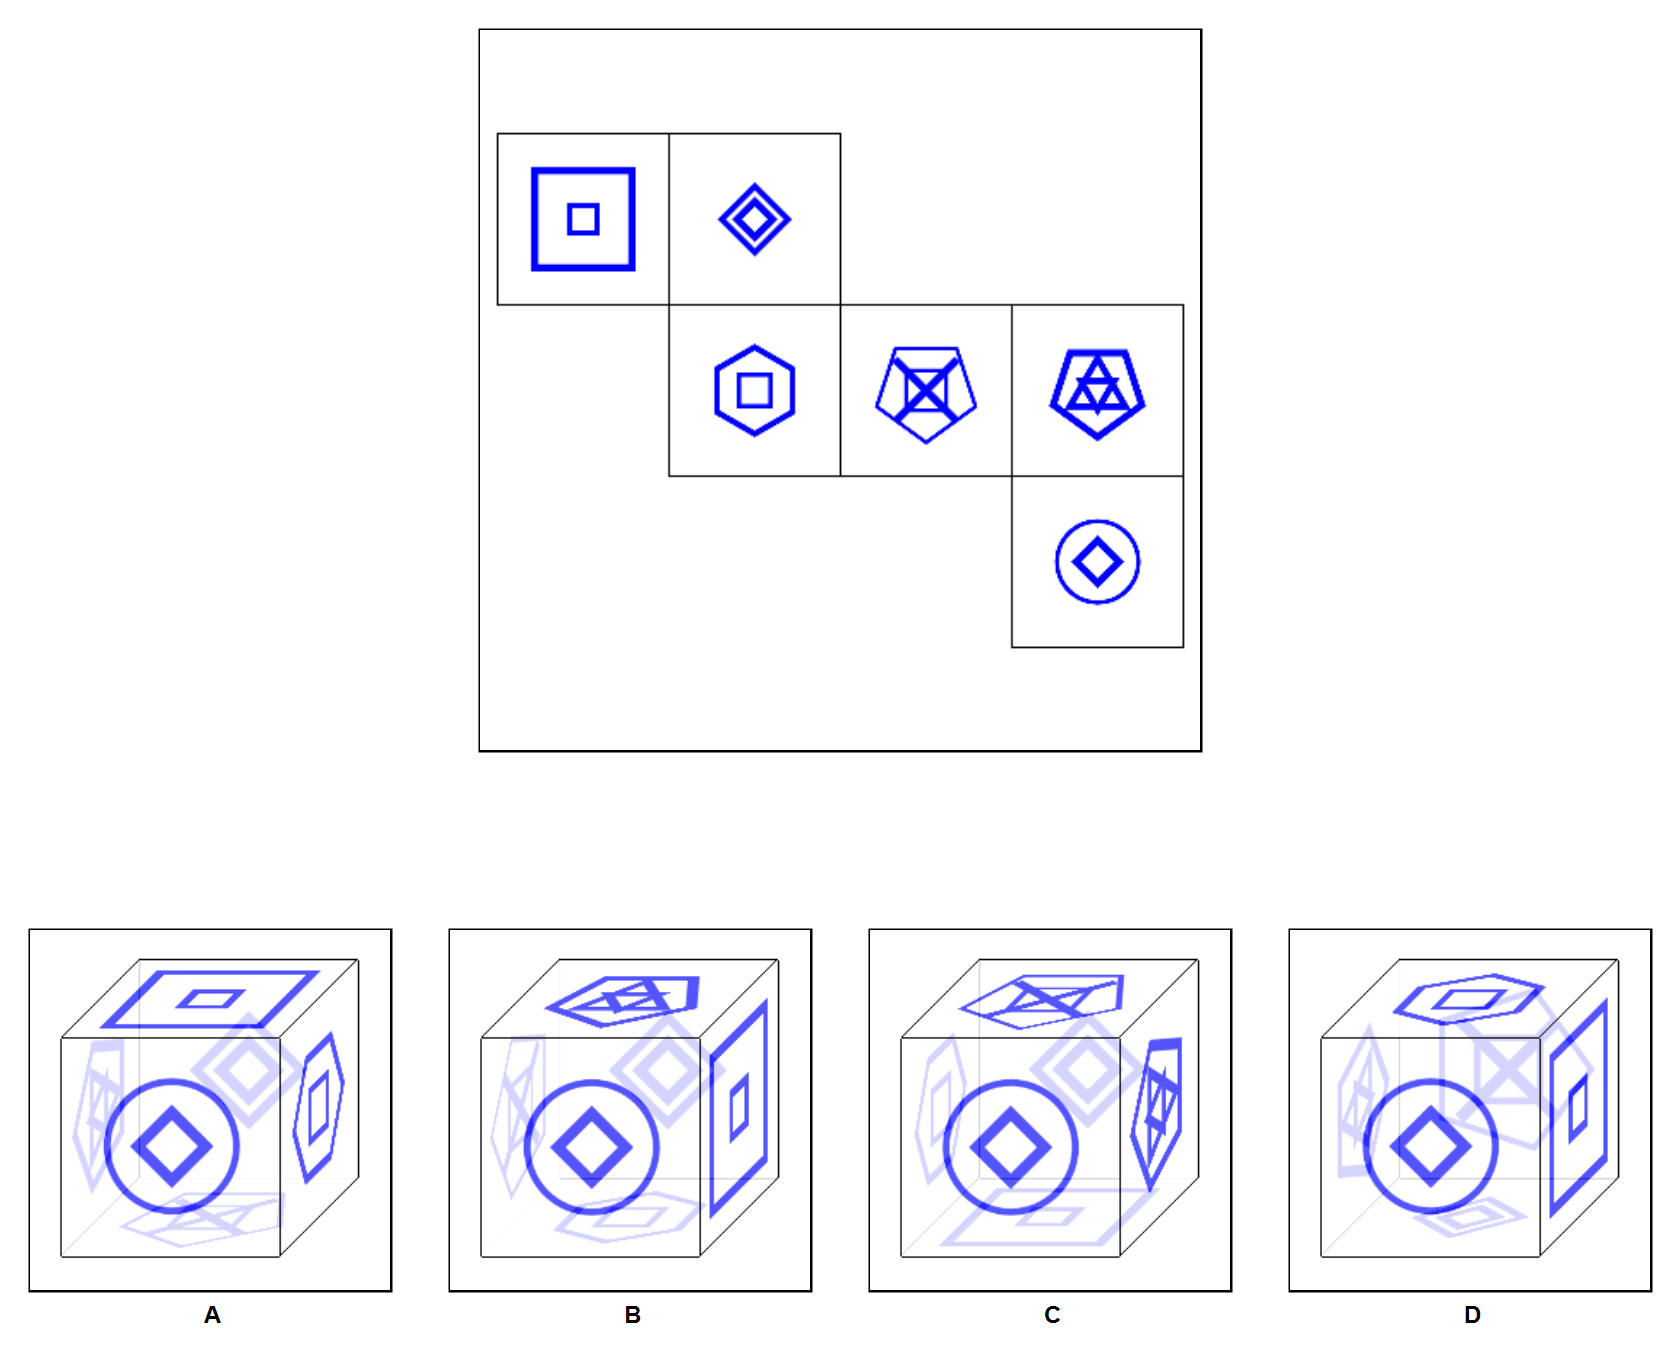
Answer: D